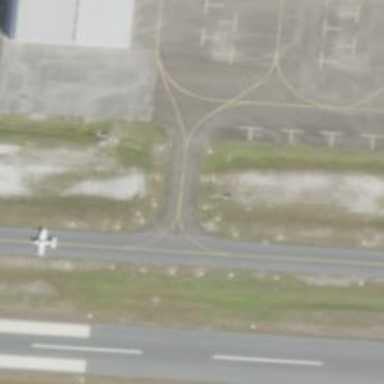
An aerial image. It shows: Image of taxiway at airport.